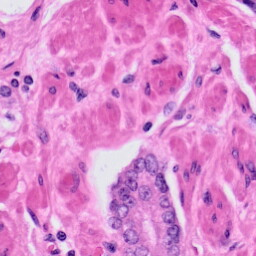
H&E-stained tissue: Prostate